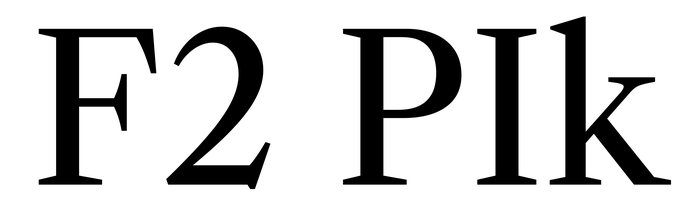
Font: LibreCaslonText_Regular